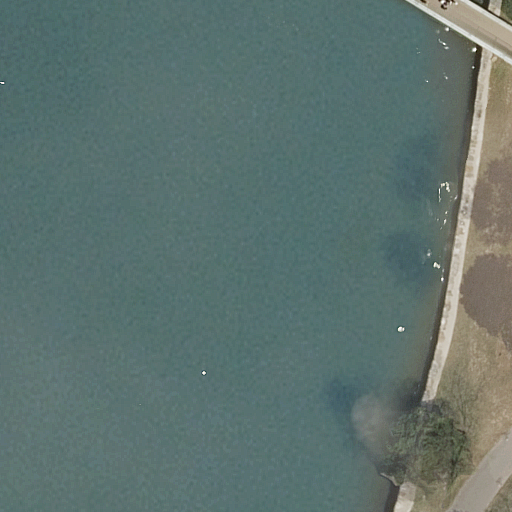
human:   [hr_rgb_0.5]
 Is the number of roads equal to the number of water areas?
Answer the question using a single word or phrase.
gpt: no

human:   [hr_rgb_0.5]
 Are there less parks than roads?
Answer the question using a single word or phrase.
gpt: yes

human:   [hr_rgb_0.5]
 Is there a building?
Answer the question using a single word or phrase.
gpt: no

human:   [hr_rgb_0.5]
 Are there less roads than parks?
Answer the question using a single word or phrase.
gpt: no

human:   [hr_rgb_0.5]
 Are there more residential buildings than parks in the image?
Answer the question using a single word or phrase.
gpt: no

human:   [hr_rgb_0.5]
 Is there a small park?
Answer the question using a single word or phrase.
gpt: no

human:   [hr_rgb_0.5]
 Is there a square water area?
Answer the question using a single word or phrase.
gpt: no

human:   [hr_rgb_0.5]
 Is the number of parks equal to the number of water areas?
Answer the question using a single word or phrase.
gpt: yes

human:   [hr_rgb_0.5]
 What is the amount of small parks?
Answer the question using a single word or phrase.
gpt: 0

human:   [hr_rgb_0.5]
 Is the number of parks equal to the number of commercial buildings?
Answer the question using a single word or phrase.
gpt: no

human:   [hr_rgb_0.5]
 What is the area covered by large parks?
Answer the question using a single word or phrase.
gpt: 8848m2

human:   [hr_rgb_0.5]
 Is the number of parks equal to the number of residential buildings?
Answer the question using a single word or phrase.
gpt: no

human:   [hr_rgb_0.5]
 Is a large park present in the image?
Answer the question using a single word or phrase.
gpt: yes

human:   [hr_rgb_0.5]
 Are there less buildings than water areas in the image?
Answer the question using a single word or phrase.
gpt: yes

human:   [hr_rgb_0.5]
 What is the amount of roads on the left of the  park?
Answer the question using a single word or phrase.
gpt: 2

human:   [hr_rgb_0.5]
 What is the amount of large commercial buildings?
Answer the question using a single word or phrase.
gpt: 0

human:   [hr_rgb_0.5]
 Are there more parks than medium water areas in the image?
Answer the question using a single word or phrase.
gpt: yes

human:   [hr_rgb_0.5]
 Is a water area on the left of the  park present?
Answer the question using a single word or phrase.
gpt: yes

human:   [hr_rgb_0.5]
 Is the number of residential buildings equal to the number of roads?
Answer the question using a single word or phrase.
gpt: no

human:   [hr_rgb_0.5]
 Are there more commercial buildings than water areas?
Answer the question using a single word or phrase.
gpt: no

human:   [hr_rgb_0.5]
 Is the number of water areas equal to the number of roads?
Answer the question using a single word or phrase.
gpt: no

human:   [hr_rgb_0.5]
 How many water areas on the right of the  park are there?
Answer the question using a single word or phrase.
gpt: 0

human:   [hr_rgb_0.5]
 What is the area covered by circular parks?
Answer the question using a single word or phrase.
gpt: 0m2

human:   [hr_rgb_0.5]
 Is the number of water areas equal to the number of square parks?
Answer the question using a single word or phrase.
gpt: no

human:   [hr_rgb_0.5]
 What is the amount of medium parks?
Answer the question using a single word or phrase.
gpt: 0

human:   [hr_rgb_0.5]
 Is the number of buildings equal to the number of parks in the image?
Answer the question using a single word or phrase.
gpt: no

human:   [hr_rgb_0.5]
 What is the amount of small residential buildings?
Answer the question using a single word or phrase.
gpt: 0

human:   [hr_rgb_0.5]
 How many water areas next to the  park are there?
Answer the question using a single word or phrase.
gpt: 1

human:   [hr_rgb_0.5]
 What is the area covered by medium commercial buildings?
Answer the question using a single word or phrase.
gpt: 0m2

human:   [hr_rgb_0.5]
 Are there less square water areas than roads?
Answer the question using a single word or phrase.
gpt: yes

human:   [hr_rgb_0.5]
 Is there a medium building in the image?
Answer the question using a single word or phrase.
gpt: no

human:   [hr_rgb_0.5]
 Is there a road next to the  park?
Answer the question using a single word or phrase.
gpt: yes

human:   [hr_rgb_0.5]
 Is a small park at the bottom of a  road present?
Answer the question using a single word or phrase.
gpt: no

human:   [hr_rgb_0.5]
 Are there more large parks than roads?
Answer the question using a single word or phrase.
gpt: no

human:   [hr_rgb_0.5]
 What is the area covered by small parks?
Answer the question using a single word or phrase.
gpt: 0m2

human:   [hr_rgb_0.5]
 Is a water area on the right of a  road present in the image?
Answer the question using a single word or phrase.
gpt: no